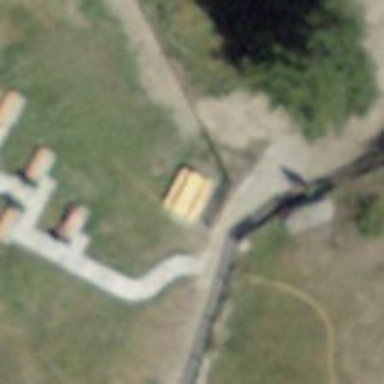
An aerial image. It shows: Bench and picnic table in leisurely setting.